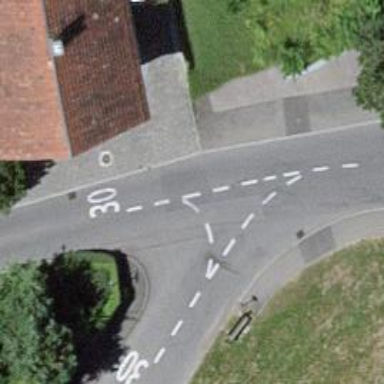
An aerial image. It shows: Unmarked crossing on footway.